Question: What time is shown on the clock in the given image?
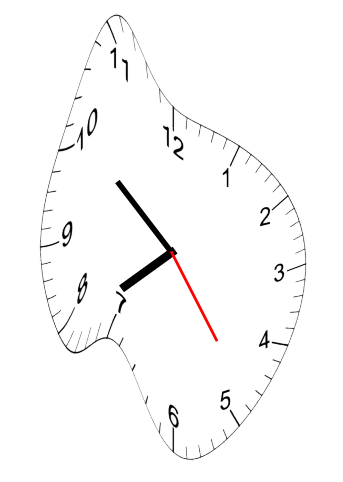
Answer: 07:51:24